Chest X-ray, AP view. Patient: 58 years old, sex F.
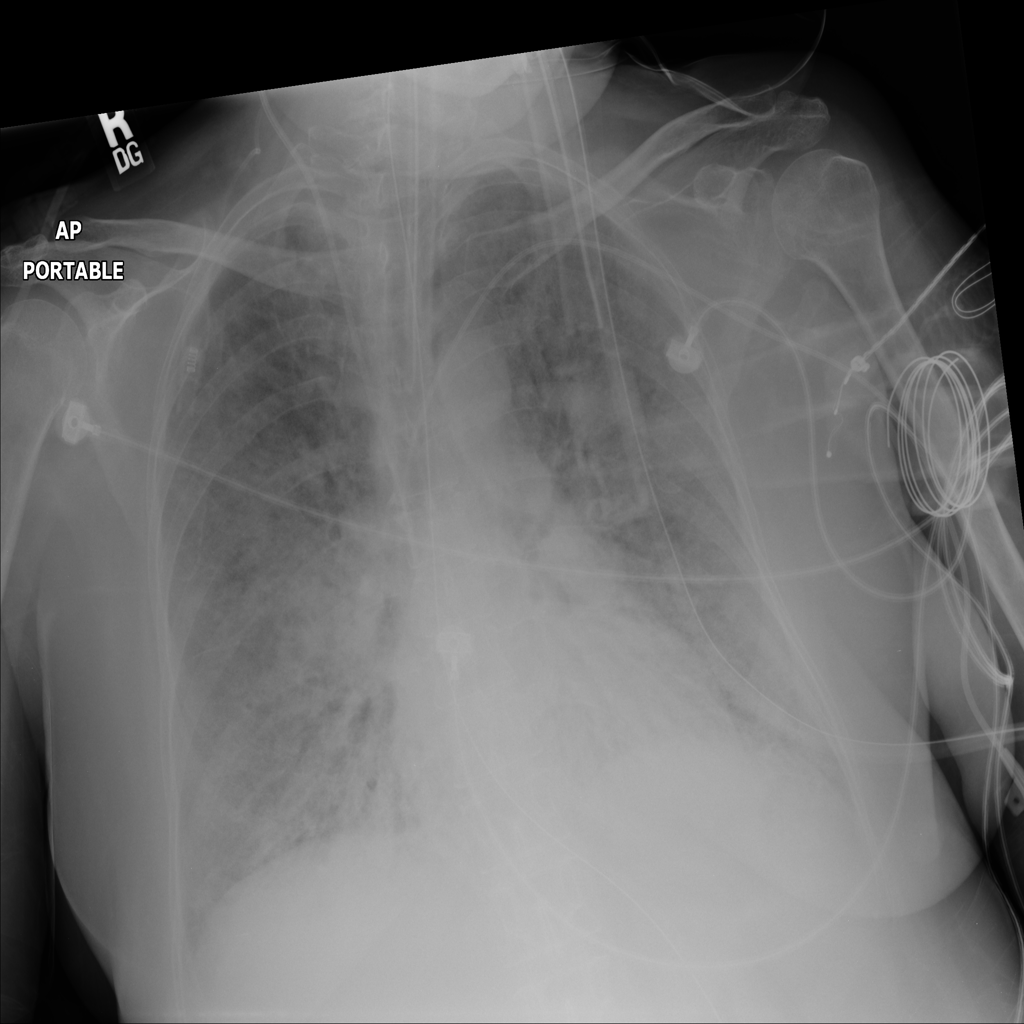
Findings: No Finding